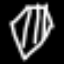
Label: diamond